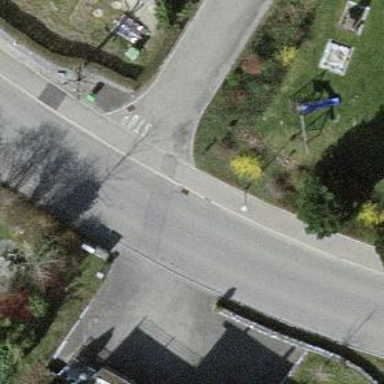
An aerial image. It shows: Road with stop sign.